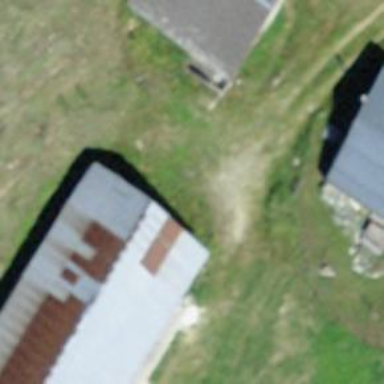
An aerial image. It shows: Isolated dwelling in the countryside.